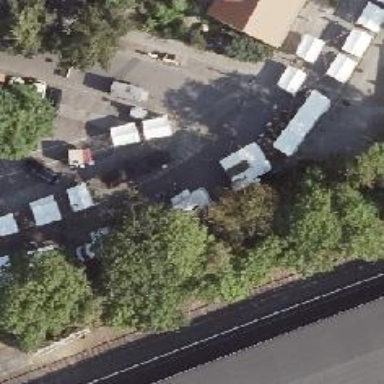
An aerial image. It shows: Marketplace.